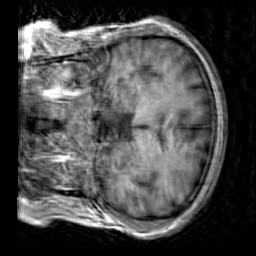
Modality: T1w
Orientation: coronal
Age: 45
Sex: male
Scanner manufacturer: siemens
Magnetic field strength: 3 T
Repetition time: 2.3 s
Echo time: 0.00303 s